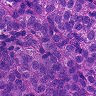
Metastatic tissue present: yes